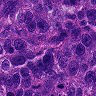
Metastatic tissue present: yes